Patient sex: M
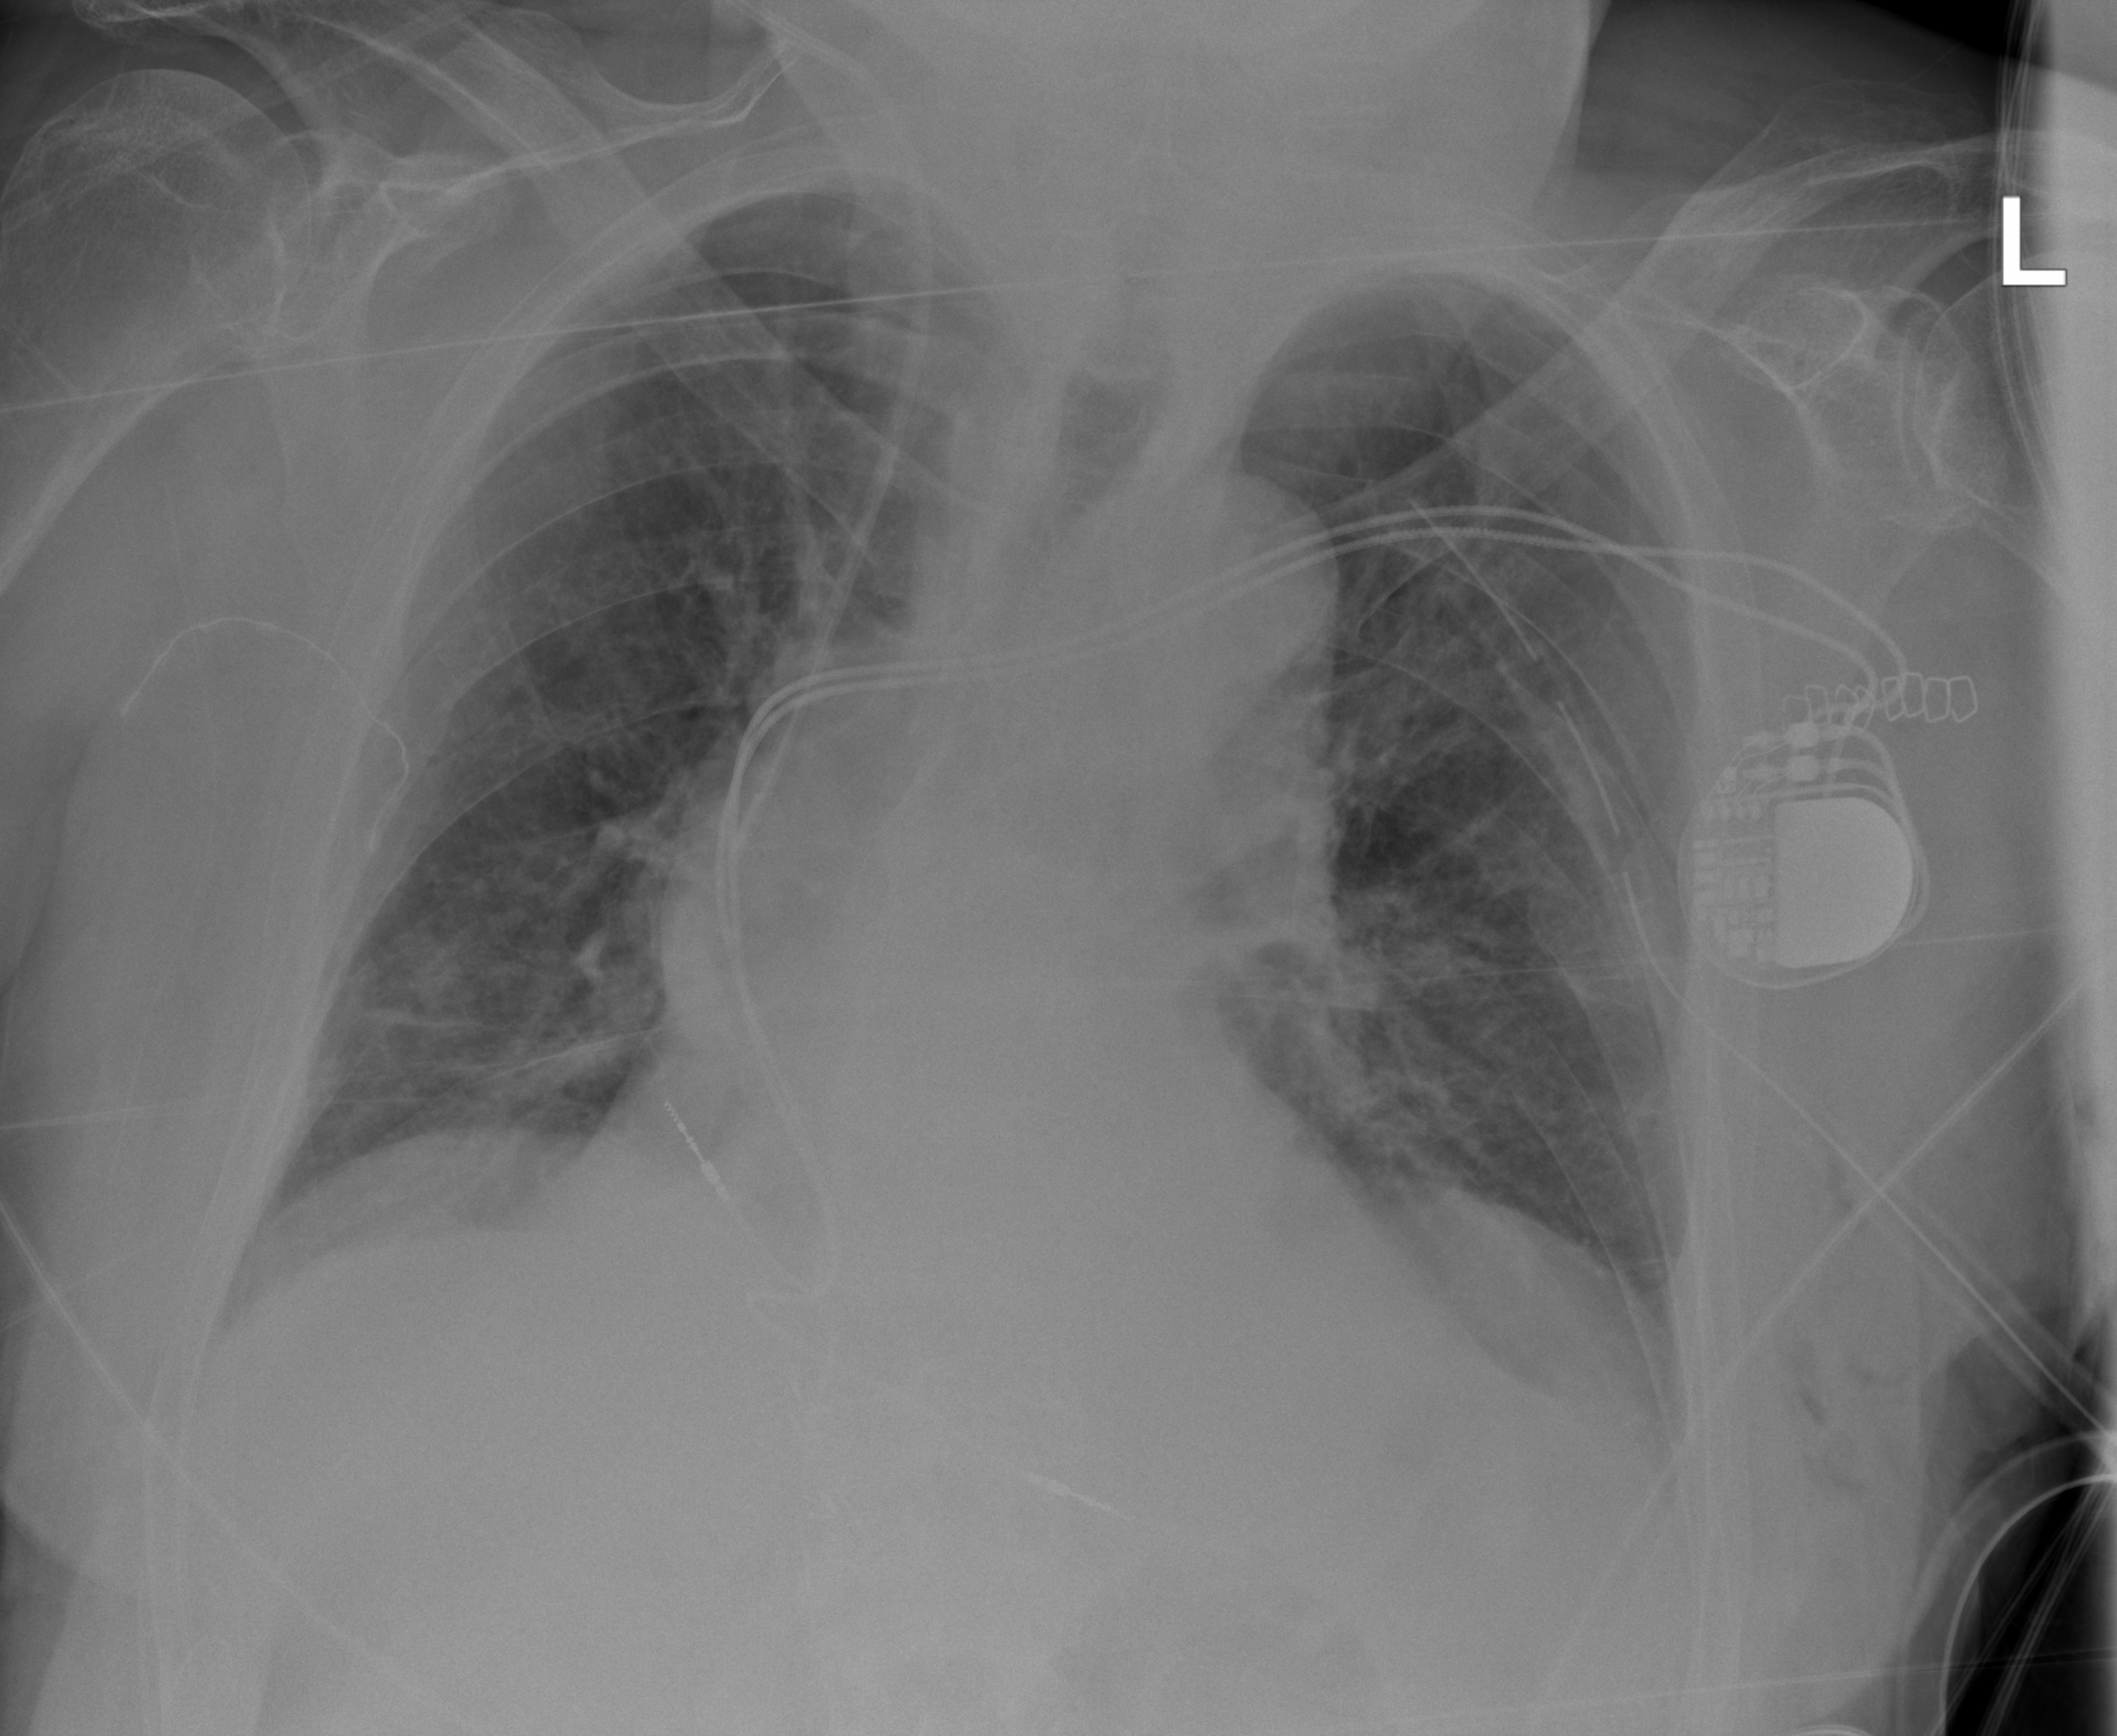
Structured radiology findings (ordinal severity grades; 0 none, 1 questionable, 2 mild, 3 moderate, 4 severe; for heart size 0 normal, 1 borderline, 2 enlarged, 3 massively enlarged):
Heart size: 2
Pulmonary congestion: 2
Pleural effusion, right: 0
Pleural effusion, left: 2
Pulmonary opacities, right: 2
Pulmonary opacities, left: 2
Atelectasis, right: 2
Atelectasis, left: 2